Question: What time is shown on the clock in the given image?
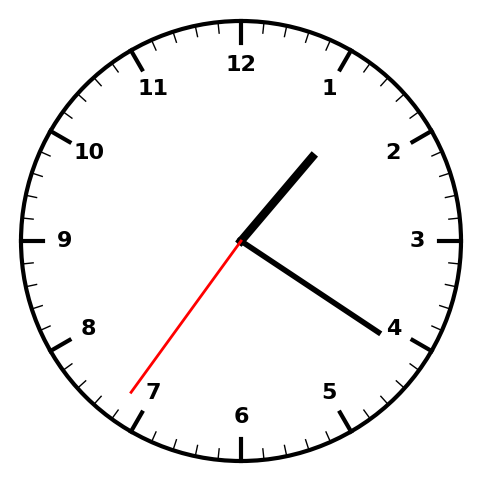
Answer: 01:20:36